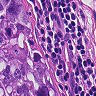
Metastatic tissue present: yes